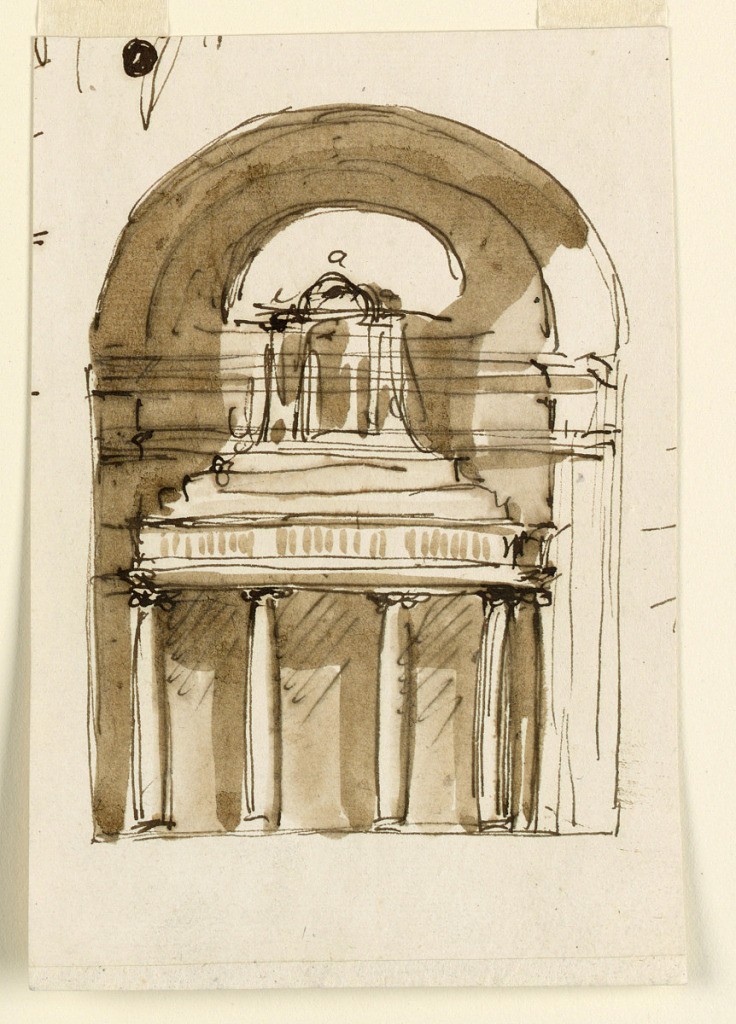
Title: Elevation of an organ loft
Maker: Giuseppe Barberi, Italian, 1746–1809
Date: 1785-1800
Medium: Pen and brown ink, brush and brown wash on lined off-white laid paper
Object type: Drawing
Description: Four columns support the loft, which is bordered by a balustrade. The organ tapers off toward a three-fold niche. A bay of a church is the setting. Fragments of design, top left.